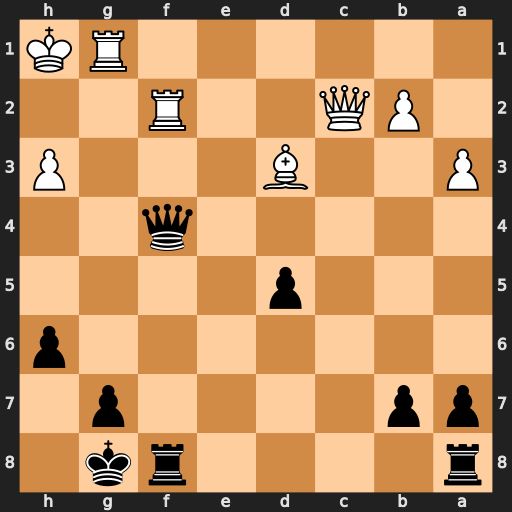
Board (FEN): r4rk1/pp4p1/7p/3p4/5q2/P2B3P/1PQ2R2/6RK
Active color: b
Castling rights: -
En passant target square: -
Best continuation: Qxf2 Qxf2 Rxf2